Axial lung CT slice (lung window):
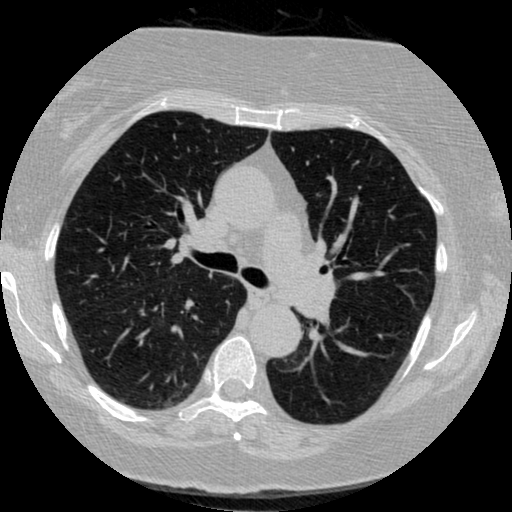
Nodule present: no